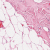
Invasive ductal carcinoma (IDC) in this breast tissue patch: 0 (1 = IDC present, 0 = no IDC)